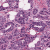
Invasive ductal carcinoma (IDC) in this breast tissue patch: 1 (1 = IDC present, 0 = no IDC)